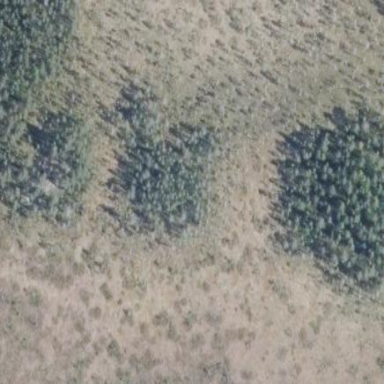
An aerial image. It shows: Woodland with needle-leaved trees.